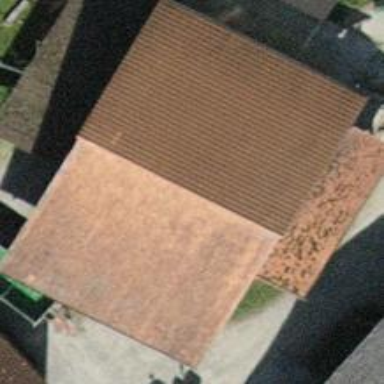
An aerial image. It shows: Gabled roof on farm auxiliary building.